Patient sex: M
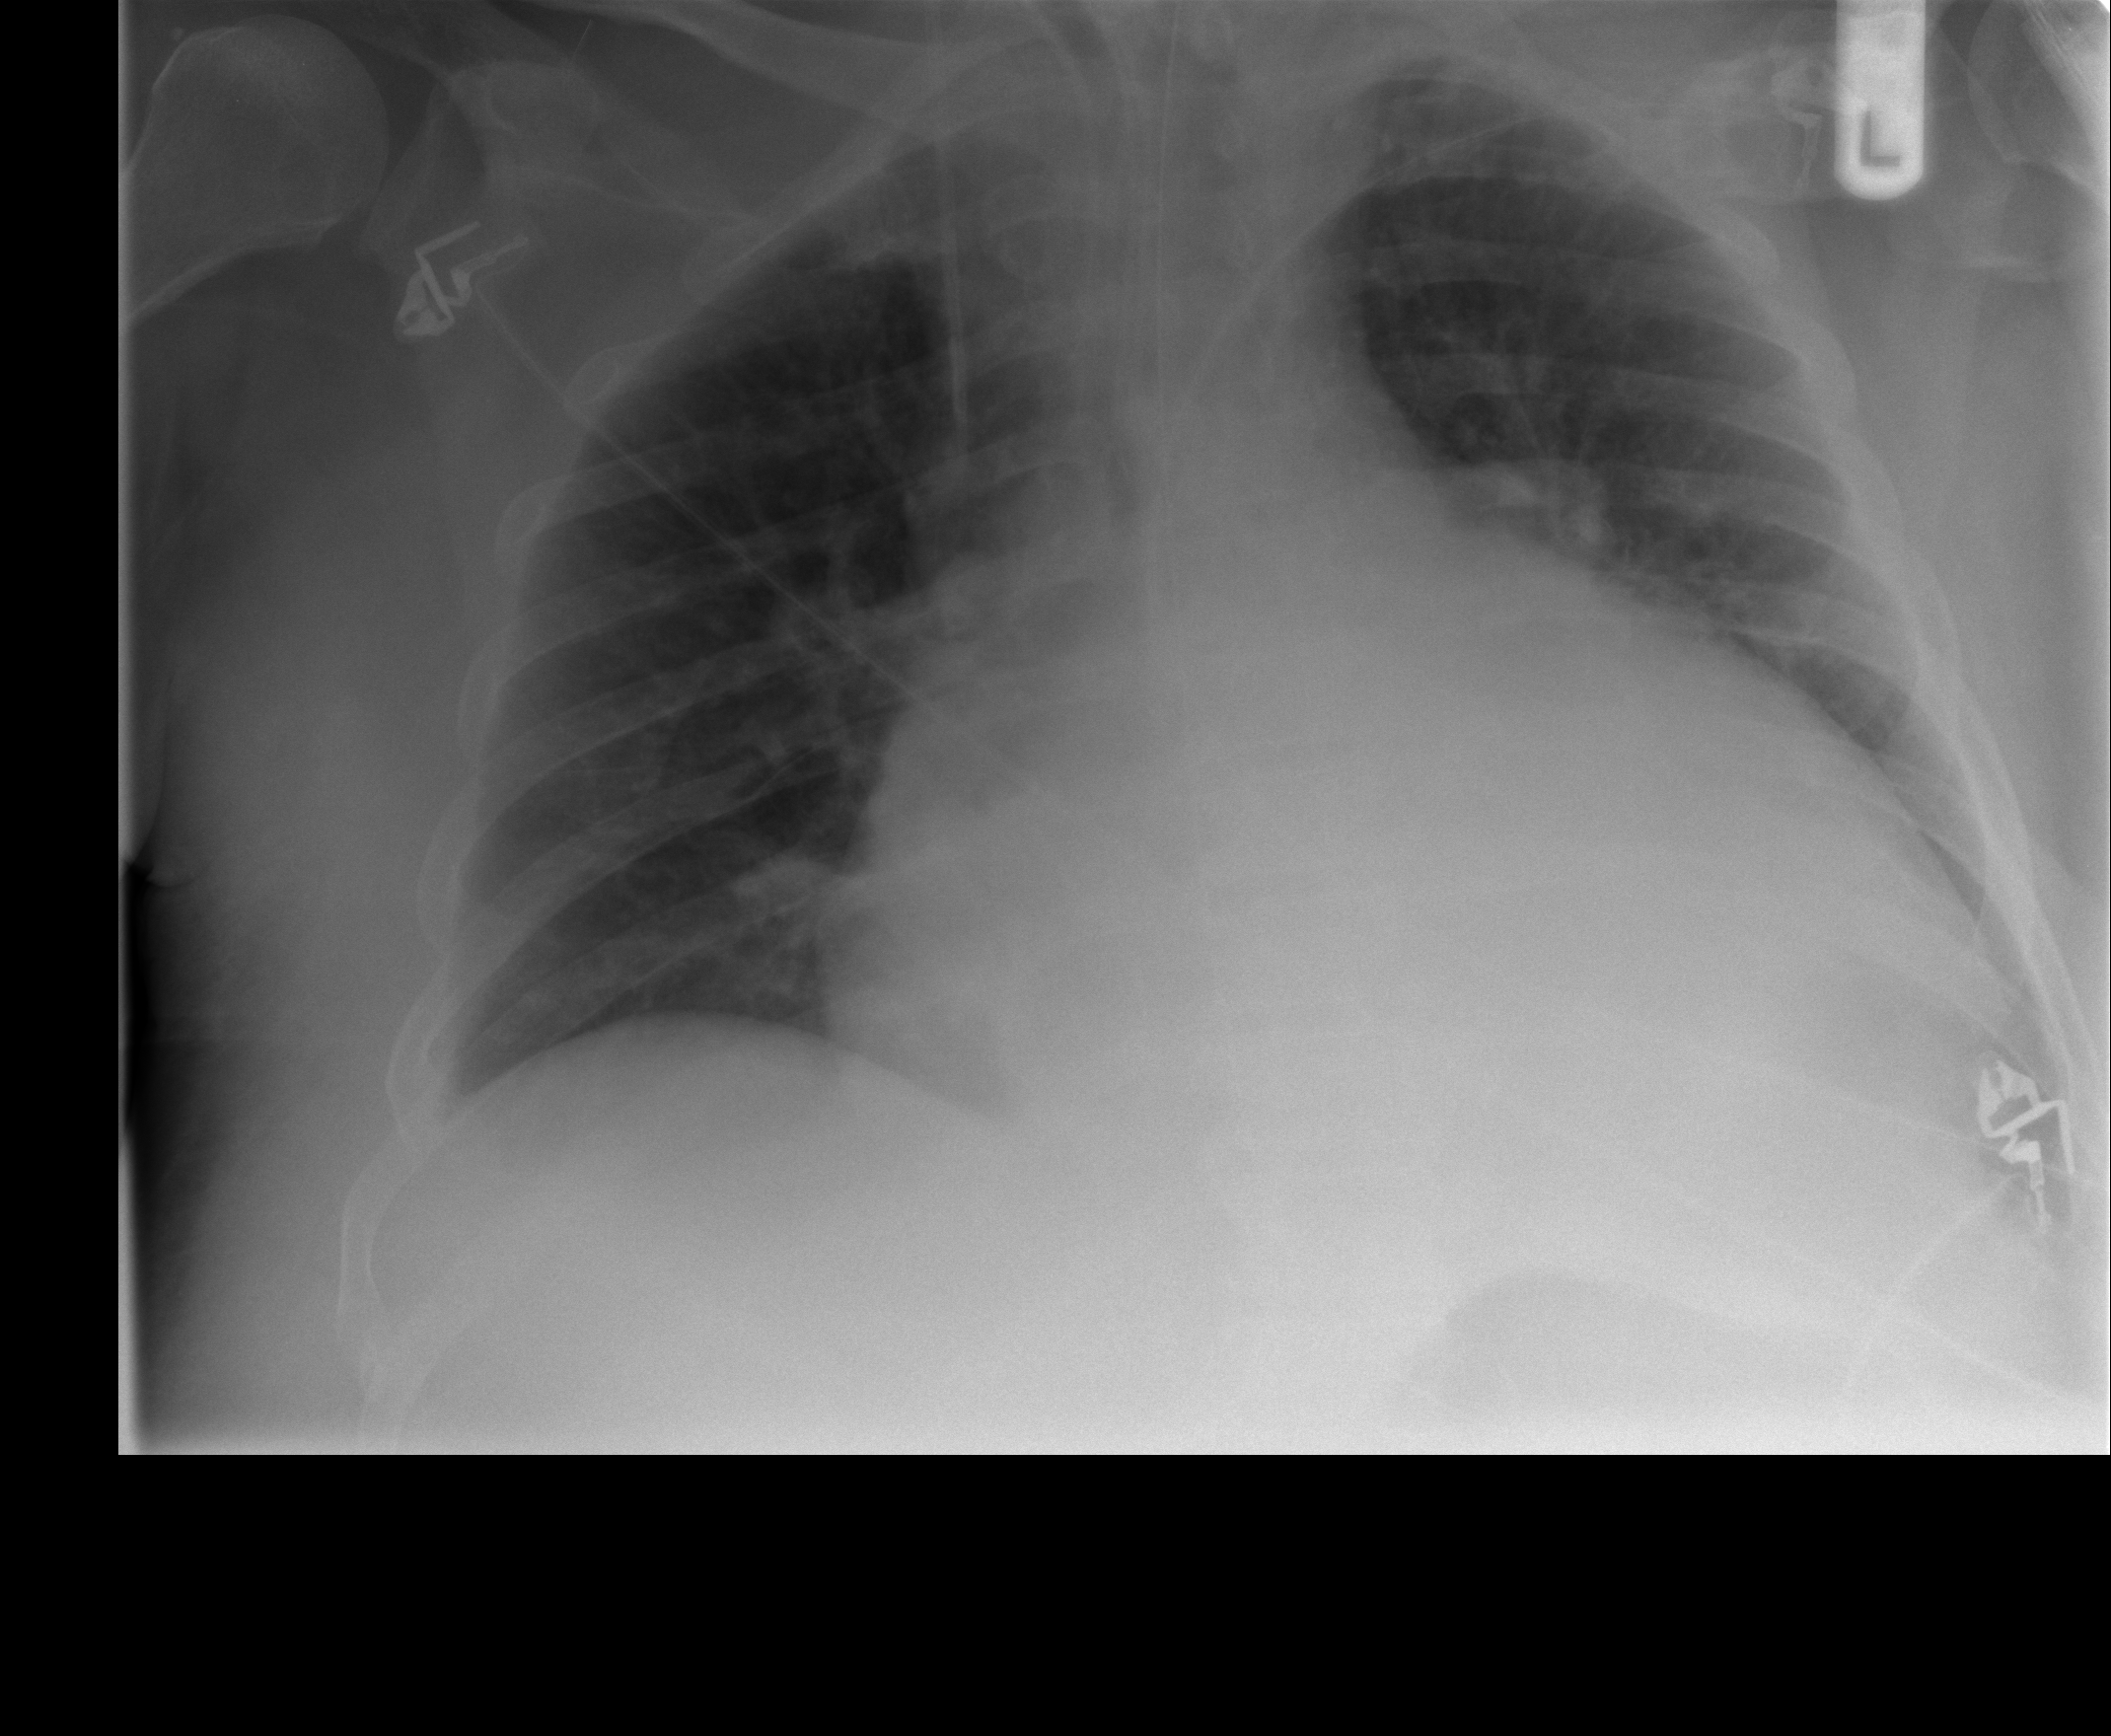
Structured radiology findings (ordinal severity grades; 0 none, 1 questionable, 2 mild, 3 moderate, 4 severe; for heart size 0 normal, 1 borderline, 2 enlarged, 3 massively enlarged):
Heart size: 3
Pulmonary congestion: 0
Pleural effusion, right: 0
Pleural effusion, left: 1
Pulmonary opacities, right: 0
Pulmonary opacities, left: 0
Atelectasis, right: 0
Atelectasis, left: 2